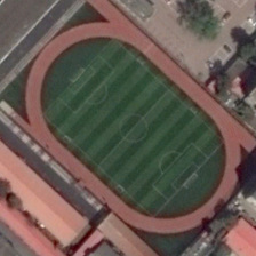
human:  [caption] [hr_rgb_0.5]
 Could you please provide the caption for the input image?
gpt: The house with the red roof is next to the playground.

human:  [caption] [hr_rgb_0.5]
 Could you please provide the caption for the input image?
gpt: house on the red roof next to a playground.

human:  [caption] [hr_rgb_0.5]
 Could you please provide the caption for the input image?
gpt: There are many grey roofs beside the playground.

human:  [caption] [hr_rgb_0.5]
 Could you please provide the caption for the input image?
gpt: There are many houses with grey roofs beside the playground.

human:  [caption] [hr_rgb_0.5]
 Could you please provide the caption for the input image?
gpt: The red roof house is next to the playground.